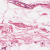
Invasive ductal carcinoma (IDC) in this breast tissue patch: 0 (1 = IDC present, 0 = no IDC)